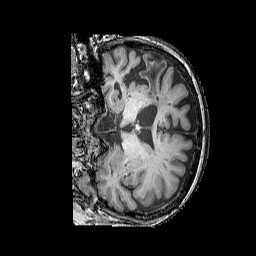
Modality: T1w
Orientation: coronal
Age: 69
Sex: female
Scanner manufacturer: siemens
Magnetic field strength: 3 T
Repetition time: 2.25 s
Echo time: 0.00411 s